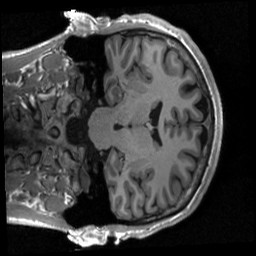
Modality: T1w
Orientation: coronal
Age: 19
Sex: male
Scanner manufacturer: siemens
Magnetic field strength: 3 T
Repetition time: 2.53 s
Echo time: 0.00219 s